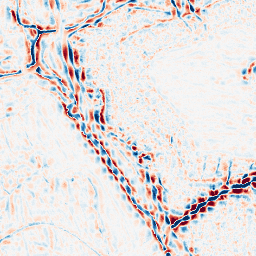
Category: wavelet
Decomposition family: wavelet_biorthogonal
Decomposition parameters: wavelet: bior4.4
level: 3
Upsampling method: bspline
Upsampling parameters: scale: 8
Upsampling scale: 8